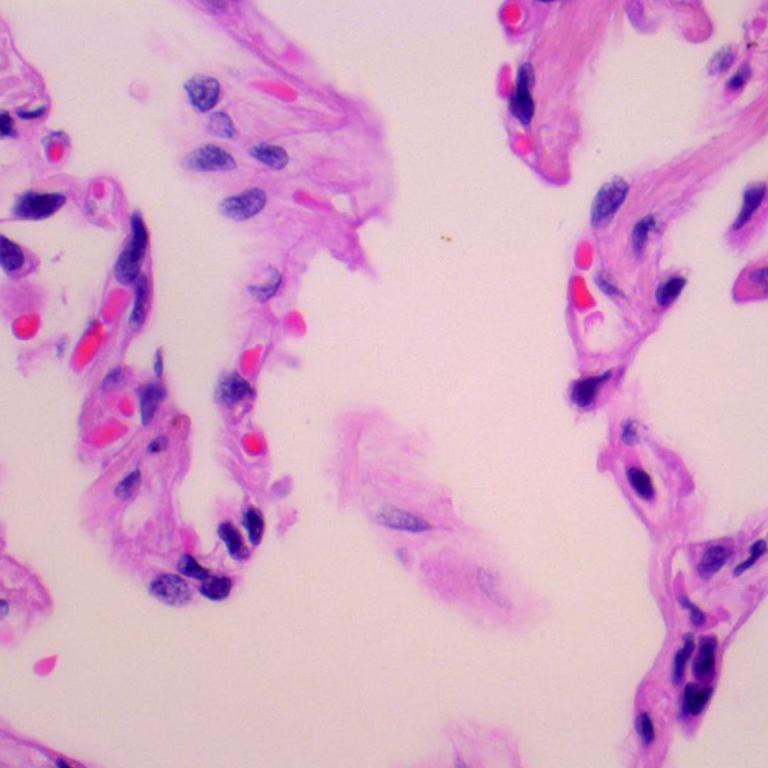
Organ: lung
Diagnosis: benign